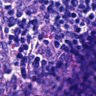
Metastatic tissue present: no